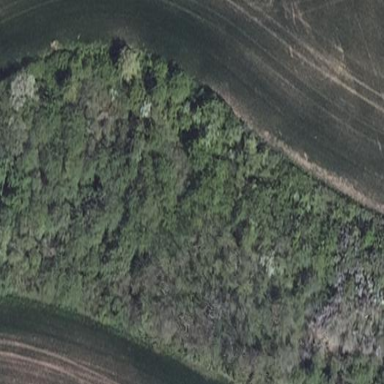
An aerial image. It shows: Patch of scrub vegetation.